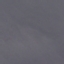
Land use / land cover class: SeaLake